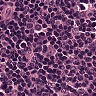
Metastatic tissue present: no